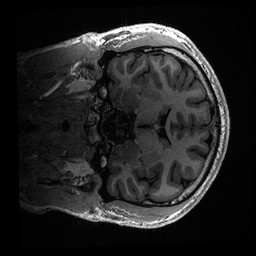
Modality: T1w
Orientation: coronal
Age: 20
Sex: male
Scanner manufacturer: ge
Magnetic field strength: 3 T
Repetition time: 0.006952 s
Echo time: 0.00292 s